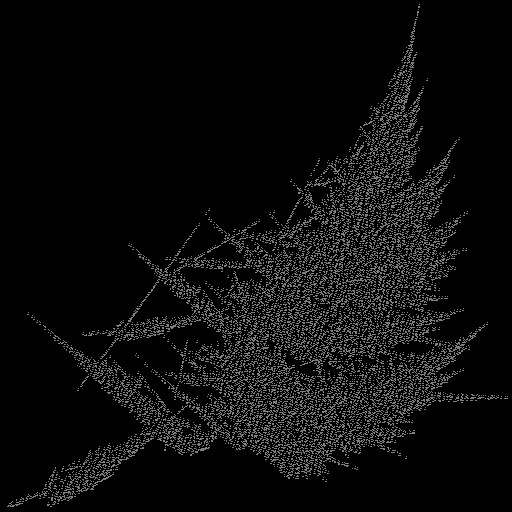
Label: turbanshell